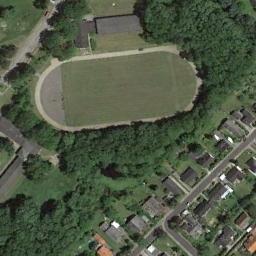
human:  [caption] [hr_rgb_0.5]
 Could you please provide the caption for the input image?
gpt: The ground track field is surrounded by a forest and a residential area is next to the ground track field .

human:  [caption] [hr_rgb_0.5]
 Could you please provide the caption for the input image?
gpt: The track in the field is not colored .

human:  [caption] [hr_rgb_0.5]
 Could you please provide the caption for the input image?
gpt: The ground track field is surrounded by trees .

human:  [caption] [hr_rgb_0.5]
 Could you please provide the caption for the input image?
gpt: Track and field are surrounded by forests, Next to residential areas .

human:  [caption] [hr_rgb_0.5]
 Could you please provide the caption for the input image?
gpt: There are many green trees around the ground track field with a yellow track .